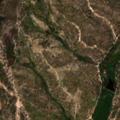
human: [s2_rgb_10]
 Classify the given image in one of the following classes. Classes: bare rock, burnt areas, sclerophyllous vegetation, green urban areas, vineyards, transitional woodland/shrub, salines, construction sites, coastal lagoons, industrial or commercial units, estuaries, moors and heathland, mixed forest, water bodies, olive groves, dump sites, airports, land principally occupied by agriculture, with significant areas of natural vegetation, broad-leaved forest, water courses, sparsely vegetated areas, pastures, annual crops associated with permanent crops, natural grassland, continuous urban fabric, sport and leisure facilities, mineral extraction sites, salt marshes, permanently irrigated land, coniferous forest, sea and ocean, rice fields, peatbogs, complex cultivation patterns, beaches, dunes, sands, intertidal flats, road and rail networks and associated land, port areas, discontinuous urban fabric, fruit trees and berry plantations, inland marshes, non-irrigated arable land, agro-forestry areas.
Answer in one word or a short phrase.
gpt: permanently irrigated land, agro-forestry areas, broad-leaved forest